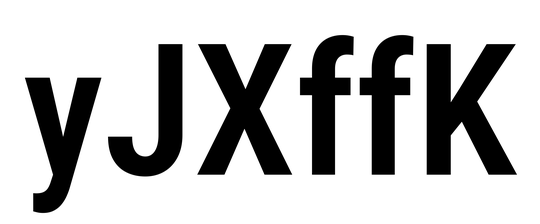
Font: Roboto_Condensed_SemiBold